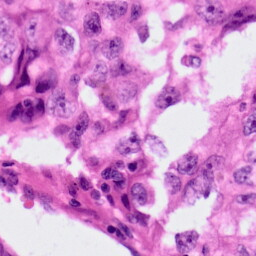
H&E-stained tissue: Lung